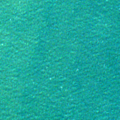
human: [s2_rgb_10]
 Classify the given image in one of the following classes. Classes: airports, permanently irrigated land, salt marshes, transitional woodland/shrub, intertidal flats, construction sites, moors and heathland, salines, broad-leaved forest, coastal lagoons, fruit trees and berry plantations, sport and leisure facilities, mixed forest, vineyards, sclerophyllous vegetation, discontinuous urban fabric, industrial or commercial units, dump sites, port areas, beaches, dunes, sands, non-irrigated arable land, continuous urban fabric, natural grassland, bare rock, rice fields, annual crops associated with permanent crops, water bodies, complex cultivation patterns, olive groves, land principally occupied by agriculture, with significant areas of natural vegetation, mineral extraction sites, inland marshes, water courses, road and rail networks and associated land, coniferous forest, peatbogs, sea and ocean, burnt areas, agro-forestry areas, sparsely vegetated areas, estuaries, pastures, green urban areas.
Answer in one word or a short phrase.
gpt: sea and ocean